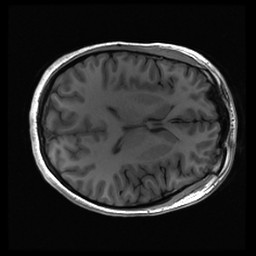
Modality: inplaneT1
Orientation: axial